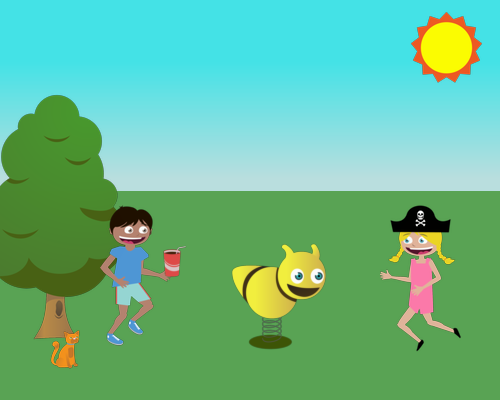
small sun in upper right corner small tree with hole on left edge at bottom edge small cat sitting on tree on right edge small mike running right head touches far right edge of tree he has soda in his leading hand large bee toy in center facing right medium jenny behind it smiling face right in pirate hat